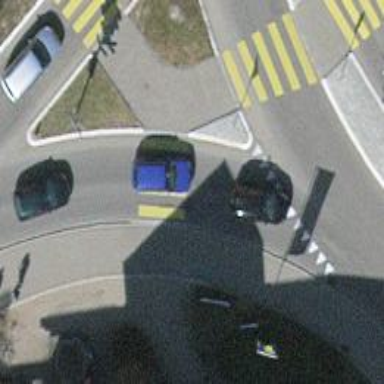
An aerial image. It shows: Zebra crossing with pedestrian island.